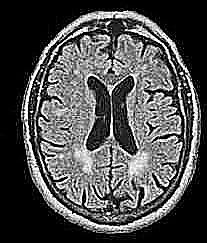
Label: notumor